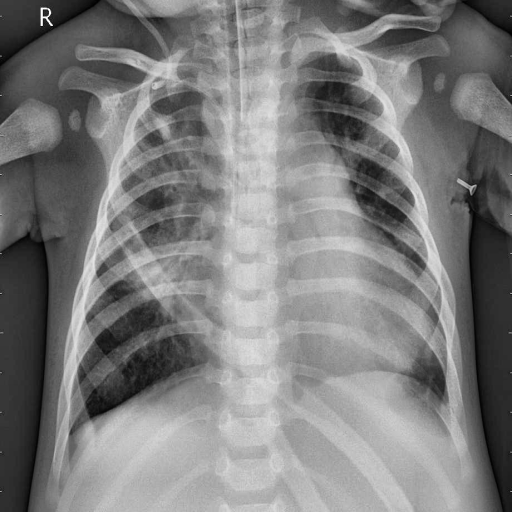
Finding: PNEUMONIA